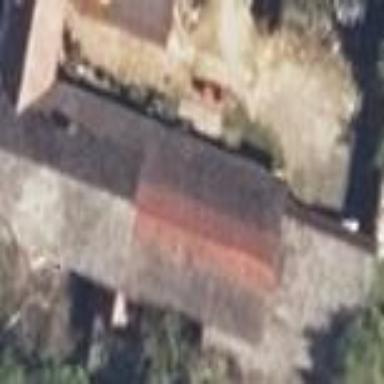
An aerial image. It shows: Simple house.